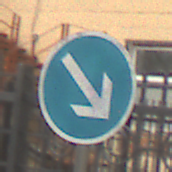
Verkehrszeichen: VorgeschriebeneVorbeifahrtRechts
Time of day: MorningAfternoon
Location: Outdoor (Urban)
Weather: Overcast
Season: NotSpecified
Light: Natural